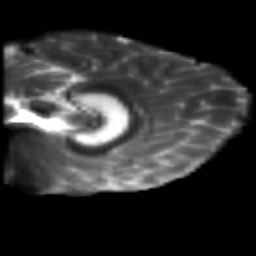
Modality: T2w
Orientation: sagittal
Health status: healthy
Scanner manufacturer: siemens
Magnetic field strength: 3 T
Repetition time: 10 s
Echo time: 0.092 s